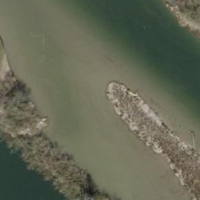
EUNIS habitat code: 15
Species observed at this site:
Phalacrocorax carbo
Anser anser
Fringilla coelebs
Cygnus olor
Aegithalos caudatus
Ardea alba